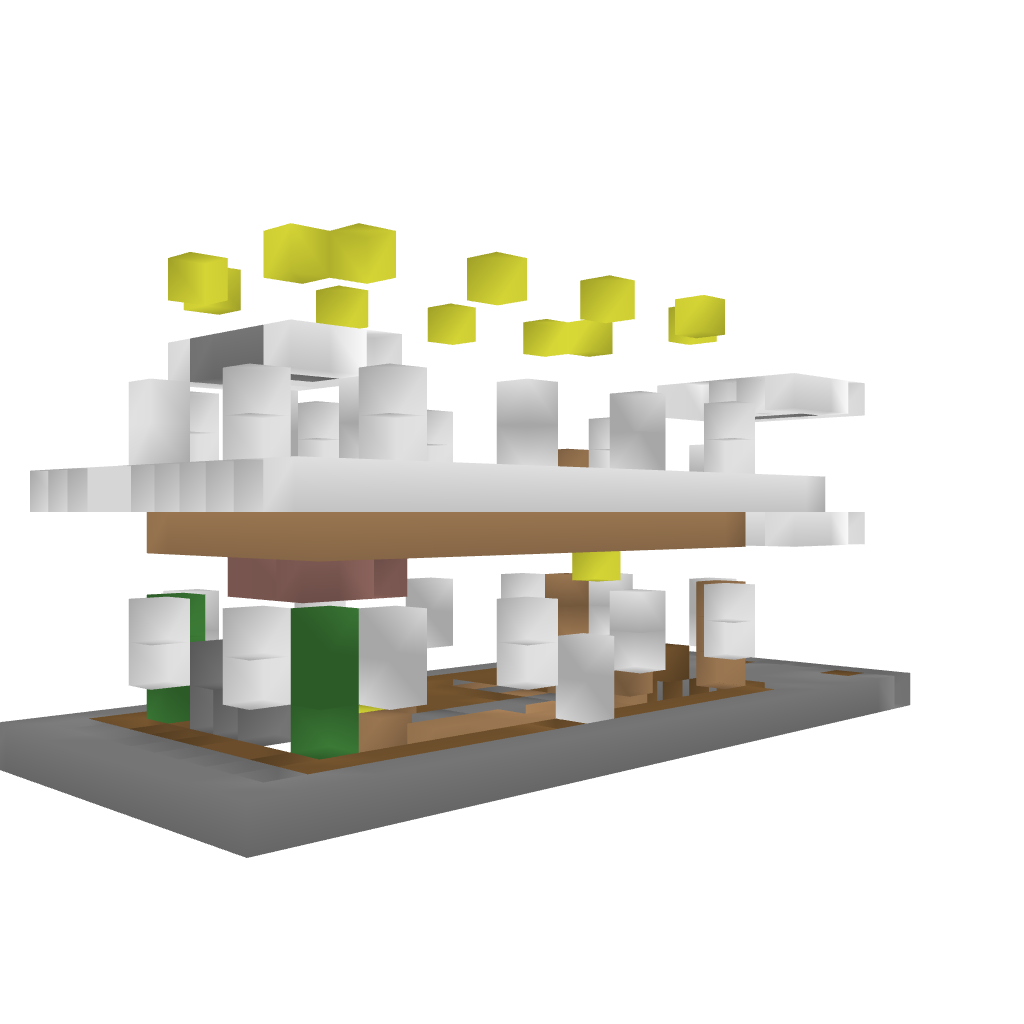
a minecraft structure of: Blue House bad low quality